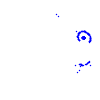
Particle: kaon